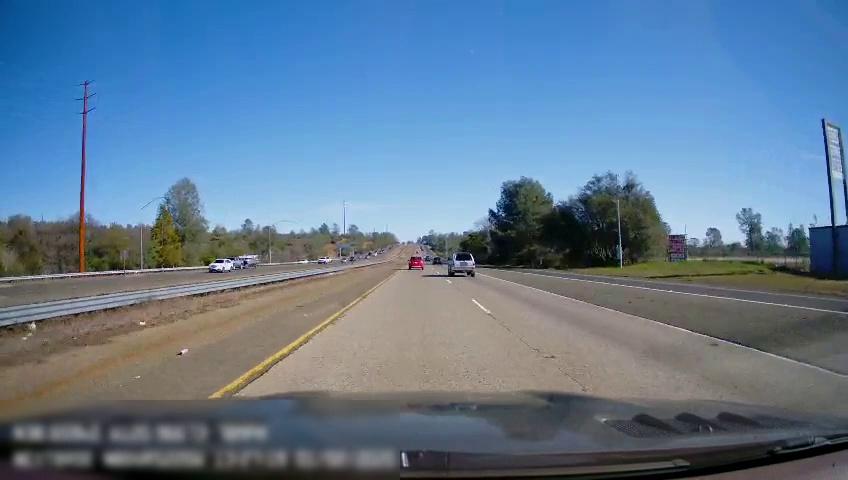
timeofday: Day
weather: Sunny
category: Drivable Space
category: Drivable Space
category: Vehicles | SUV
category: Vehicles | SUV
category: Vehicles | Car
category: Vehicles | Truck
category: Vehicles | Truck
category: Vehicles | Truck
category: Lanes | Current Lane
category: Lanes | Current Lane
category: Lanes | Alternate Lane
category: Lanes | Alternate Lane
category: Lanes | Alternate Lane